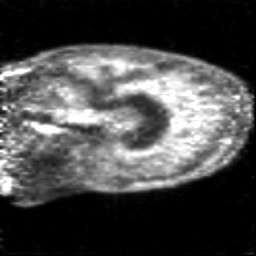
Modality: PET
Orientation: sagittal
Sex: female
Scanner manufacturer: siemens